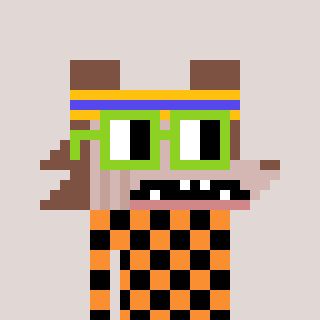
a pixel art character with square light green glasses, a werewolf-shaped head and a orange-colored body on a warm background